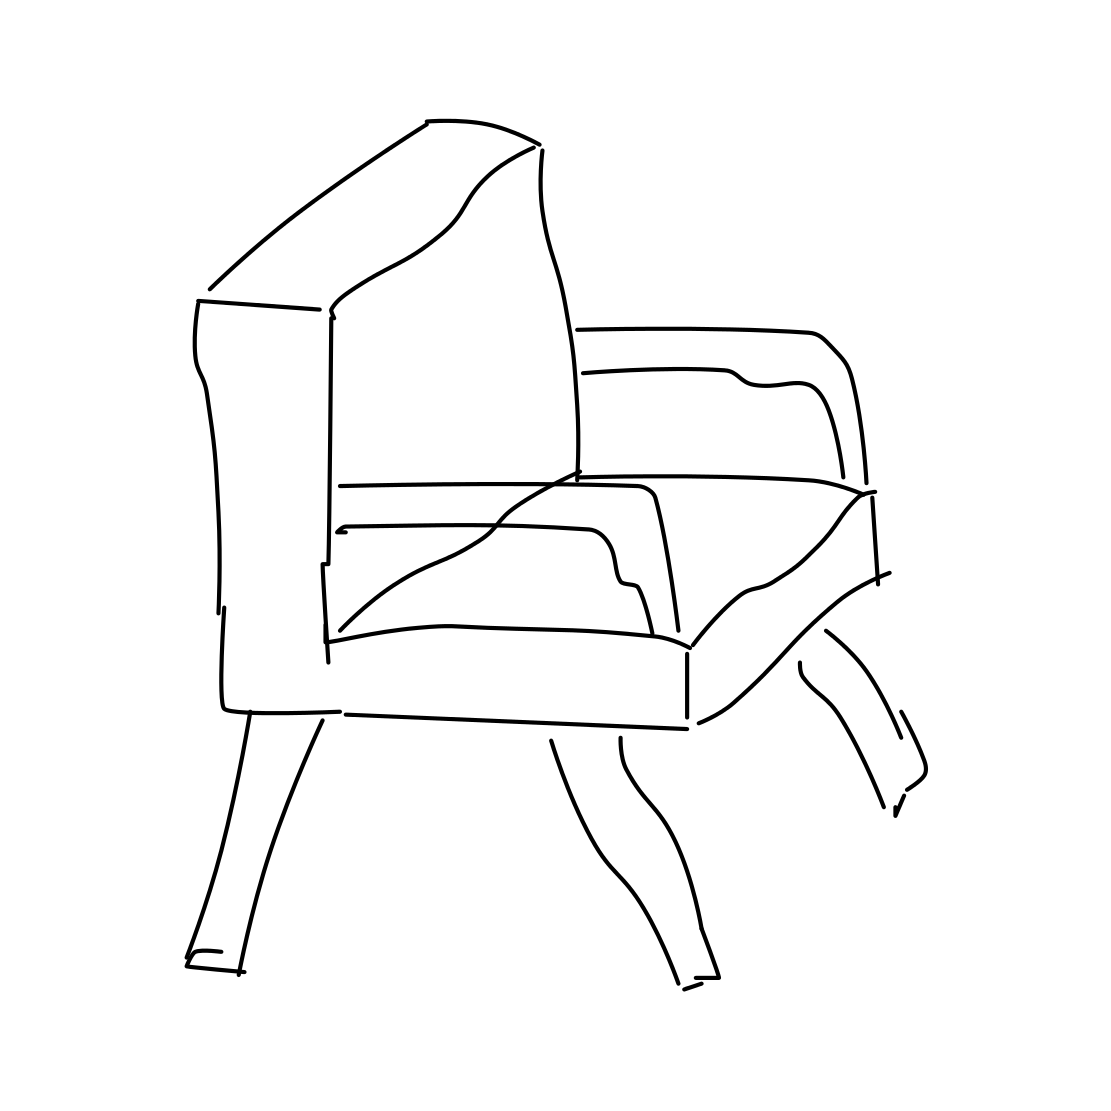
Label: armchair